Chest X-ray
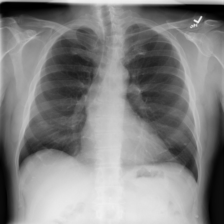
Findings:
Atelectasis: negative
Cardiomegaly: negative
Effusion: negative
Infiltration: negative
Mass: negative
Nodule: negative
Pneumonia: negative
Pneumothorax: negative
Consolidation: negative
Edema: negative
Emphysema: negative
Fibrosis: negative
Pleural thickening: negative
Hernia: negative